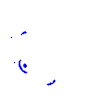
Particle: proton